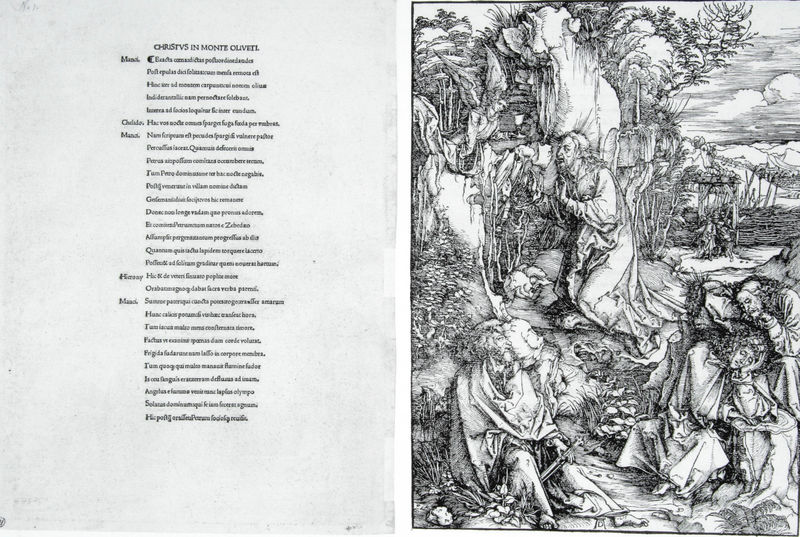
Titel: Große Passion aufgeschlagen/Christus am Ölberg
Künstler: Albrecht Dürer
Institution: (Seriendruck)
Schlagwörter: baum, berg, blätter, felsen, flügel, gruppe, hand, himmel, mann, nackt, schlaf, weiß, wolken, bäume, frauen, himmerl, landschaft, menschen, see, geste, grau, hell, hintergrund, licht, männer, schwarz, zeichnung, weg, wolke, bart, arm, bibel, falten, geschichte, johannes, messer, rahmen, stein, steine, trauer, bild, hände, erde, hügel, natur, busch, büsche, gewand, haare, sitzend, gewänder, blatt, pflanze, pflanzen, locken, renaissance, wald, engel, garten, deutschland, bein, füße, holzschnitt, schrift, papier, schlafen, schlafend, schlafende, zwei, berge, fels, gebirge, grafik, graphik, klein, linien, figuren, detail, nadel, ellenbogen, knie, nachdenken, klinge, blut, buch, wandern, groß, druck, druckgraphik, hochdruck, schraffur, schwarz weiß, radierung, stich, kupfer, seite, illustration, schwert, text, knien, waffe, beten, gebet, buchdruck, buchseite, gestus, seiten, christus, jesus, christlich, leiden, geäst, dolch, knieend, kniend, gedicht, müde, heilige, gestrüpp, zeilen, dürer, schriftstück, jünger, kupferstich, buchseiten, erschöpft, betend, jerusalem, erzengel, petrus, englisch, christi, olivenbaum, ziegen, latein, kolumne, kuperstich, albrecht, albrecht dürer, apostel, buchmalerei, münner, passion, spalte, evangelisten, golgatha, flügen, vers, ölberg, umhanf, dunekl, schristus, ölber, gethsemane, flüge, gründonnerstag, wolkw, meisterstich, getsemane, kupferschrift, seit, woplke, theaterstück, jakubus, christus in monte olveti